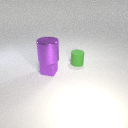
small purple metal cube below large purple metal cylinder